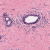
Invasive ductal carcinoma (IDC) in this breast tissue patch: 0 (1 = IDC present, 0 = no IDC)